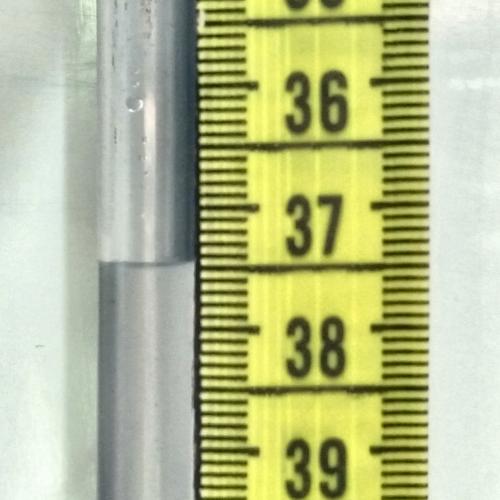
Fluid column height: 37.4 cm